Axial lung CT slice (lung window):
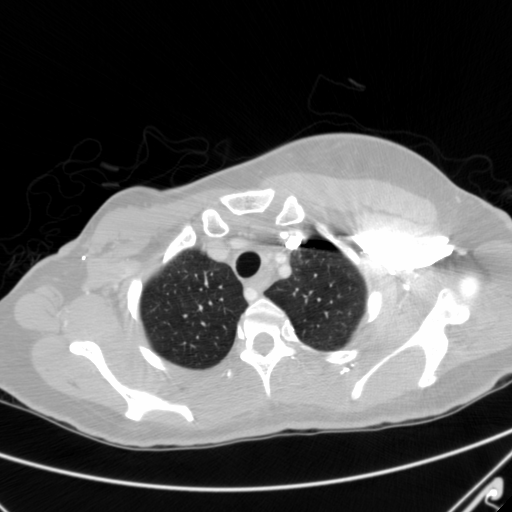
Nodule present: no